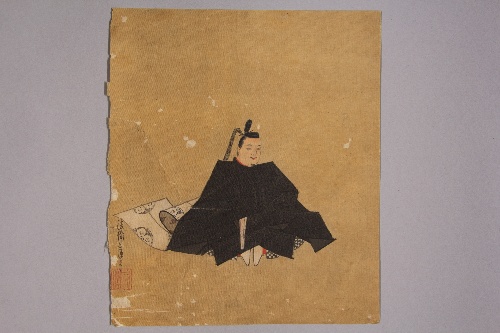
Artist: Kano Shōun
Artist bio: 1637–1702
Date: 17th century
Object type: Painting
Classification: Paintings
Medium: Unmounted shikisi leaf; ink and color on silk
Culture: Japan
Period: Edo period (1615–1868)
Dimensions: 7 1/4 × 6 1/2 in. (18.4 × 16.5 cm)
Department: Asian Art
Credit line: Gift of Estate of Samuel Isham, 1914
Accession year: 1914
Repository: Metropolitan Museum of Art, New York, NY
Tags: Men|Poets